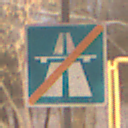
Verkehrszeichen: EndeAutbahn
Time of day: Night
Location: Outdoor (Urban)
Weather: Overcast
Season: Winter
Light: Artificial